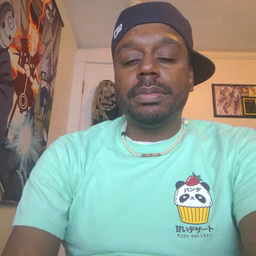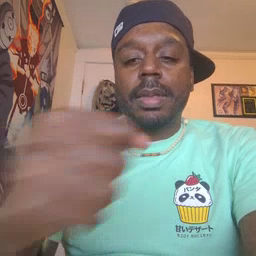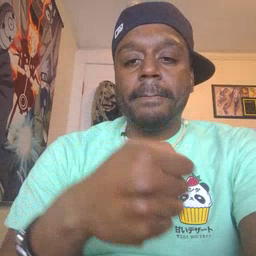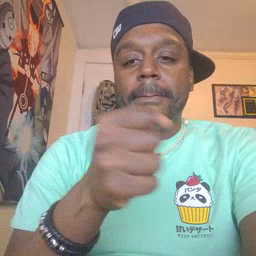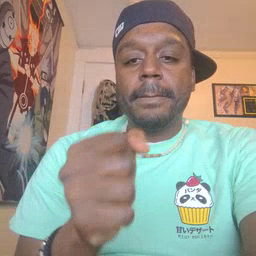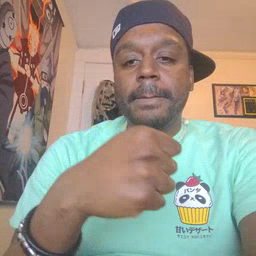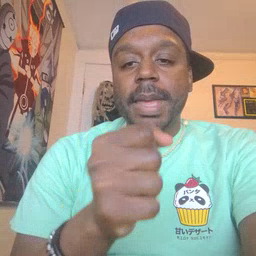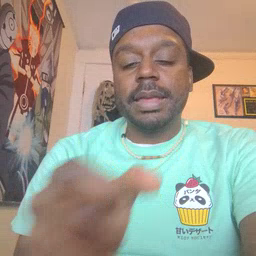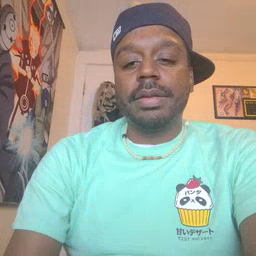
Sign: make